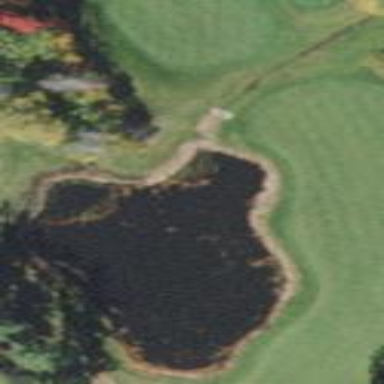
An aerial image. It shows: Water hazard in golf course. The hazard is natural water feature.